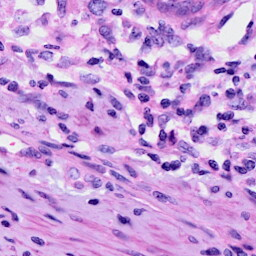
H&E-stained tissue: Cervix